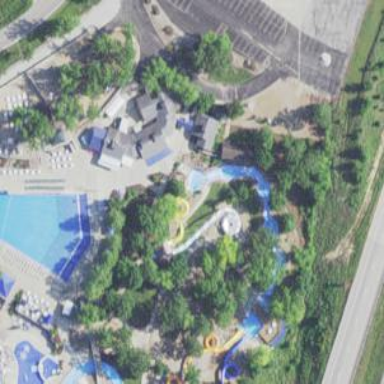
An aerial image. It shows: Water slide attraction.